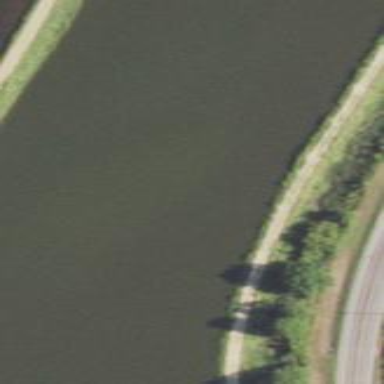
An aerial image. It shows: Pond with natural water.